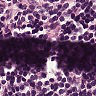
Metastatic tissue present: no